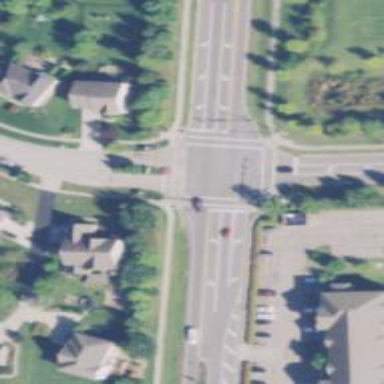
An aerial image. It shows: Zebra crossing with marked lines on the road.